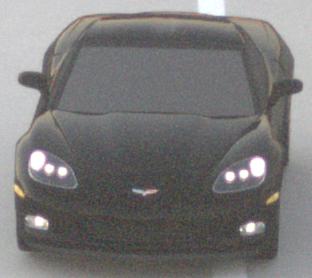
Make: Chevrolet
Model: Corvette Coupé
Detailed model: Corvette (C6) Coupé
Model produced from: 2005/02
Model produced until: 2008/03
Doors: 3
Color: black
Road condition: dry road
Daytime: sunrise or sunset
Contrast: low contrast